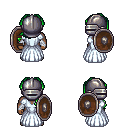
a pixel art fantasy rpg character, male body template, human, dark skin, underdress, metal pants, green princess hairstyle, metal helm, white cloth bandages, black slippers, shield, four views (front, back, left, right), 2x2 character sprite sheet, small pixel art, hard edges, no anti-aliasing